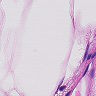
Metastatic tissue present: no